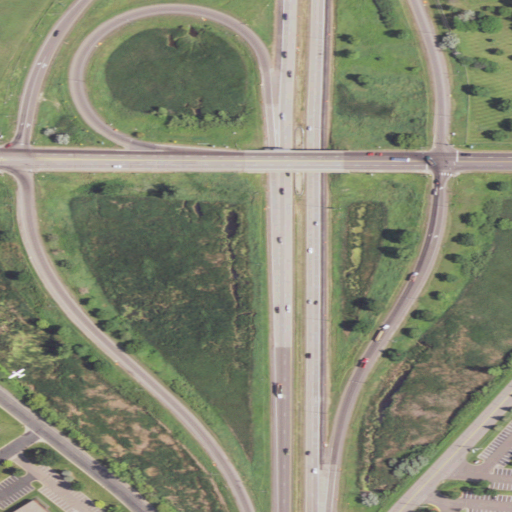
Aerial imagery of depression(s) in Minnesota named Lime Lakebed containing medium intensity development, low intensity development, high intensity development, and open development